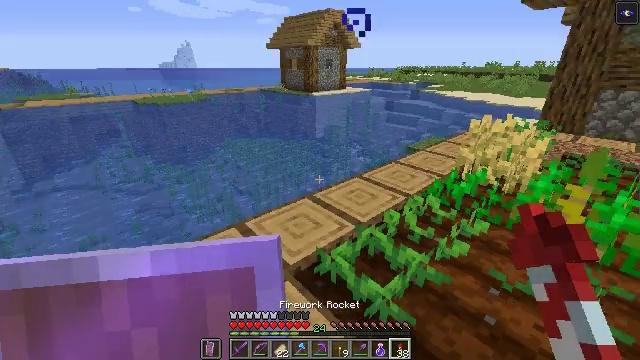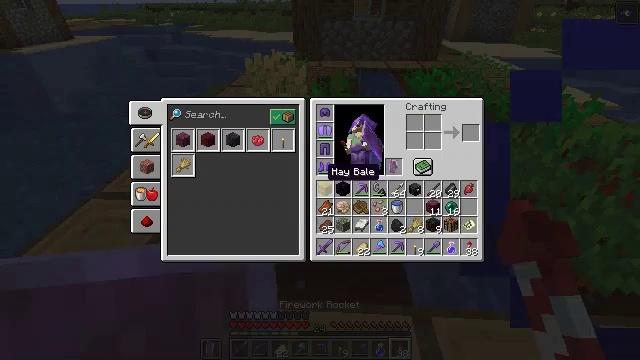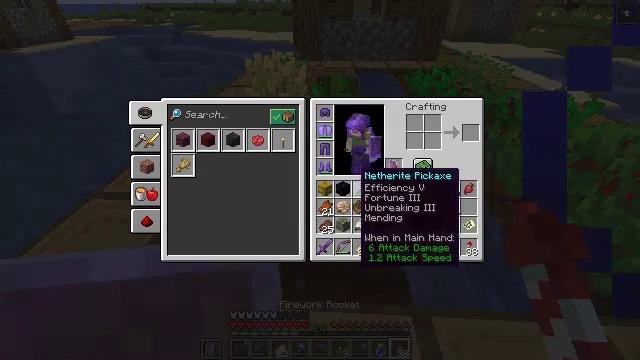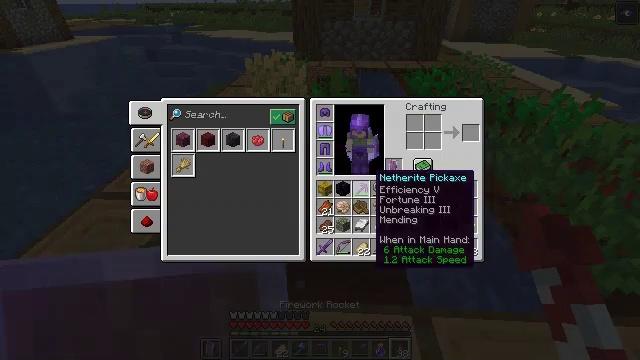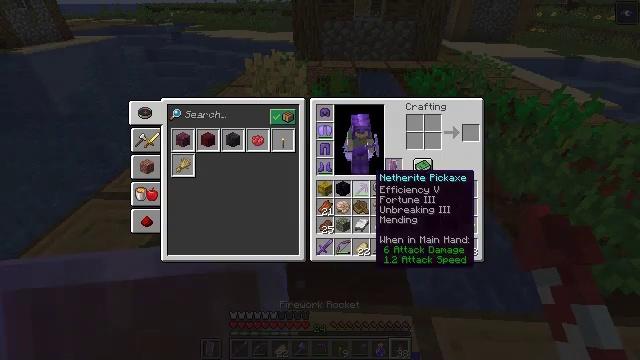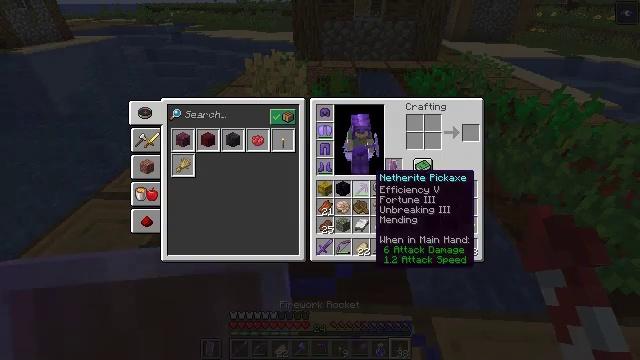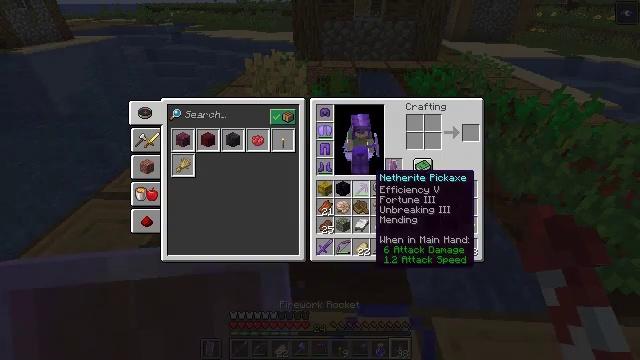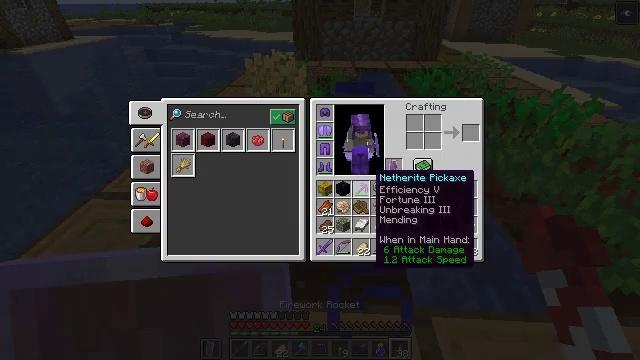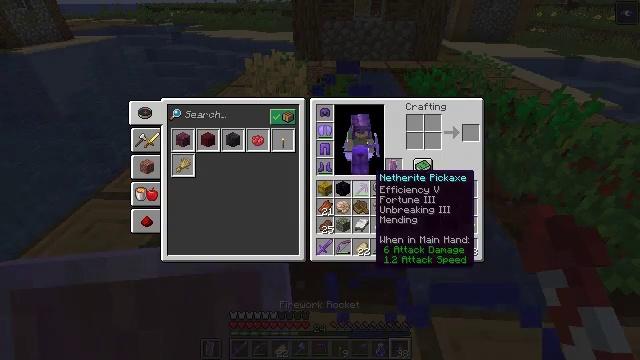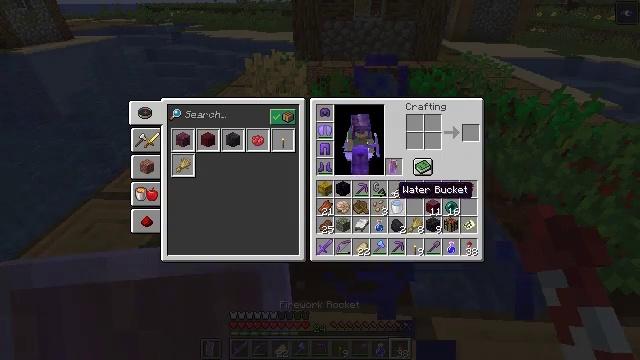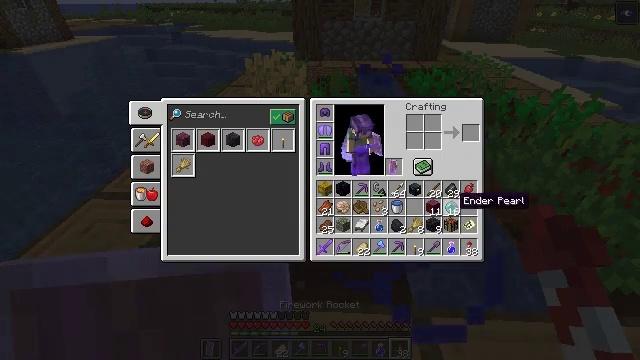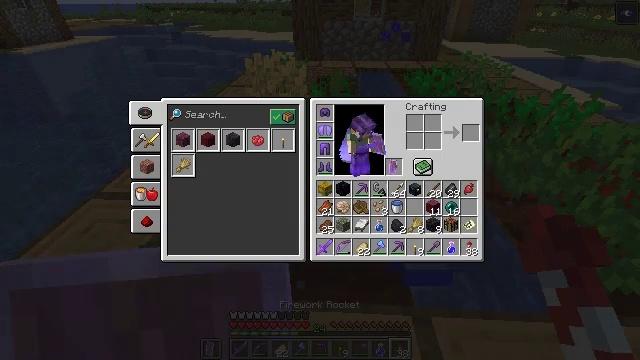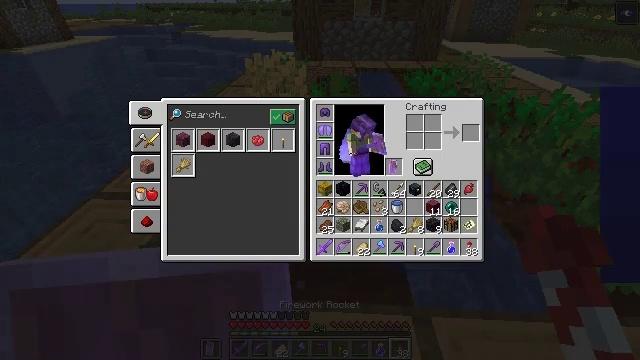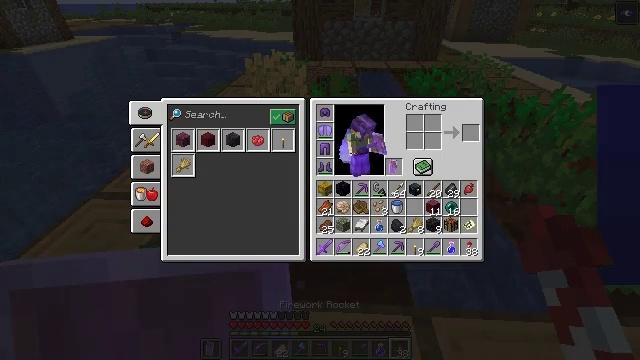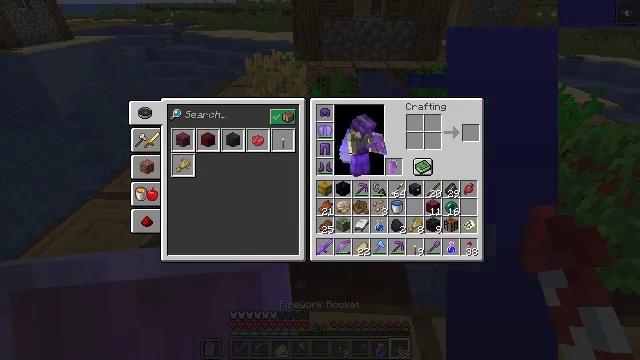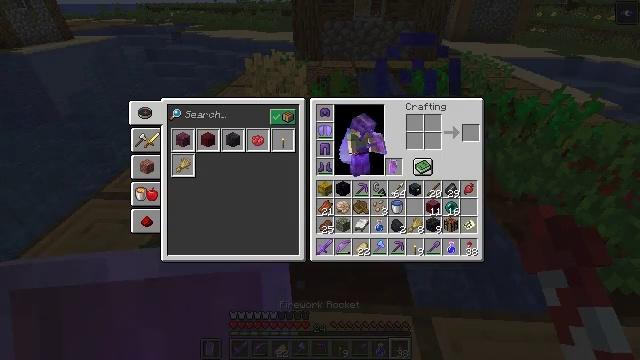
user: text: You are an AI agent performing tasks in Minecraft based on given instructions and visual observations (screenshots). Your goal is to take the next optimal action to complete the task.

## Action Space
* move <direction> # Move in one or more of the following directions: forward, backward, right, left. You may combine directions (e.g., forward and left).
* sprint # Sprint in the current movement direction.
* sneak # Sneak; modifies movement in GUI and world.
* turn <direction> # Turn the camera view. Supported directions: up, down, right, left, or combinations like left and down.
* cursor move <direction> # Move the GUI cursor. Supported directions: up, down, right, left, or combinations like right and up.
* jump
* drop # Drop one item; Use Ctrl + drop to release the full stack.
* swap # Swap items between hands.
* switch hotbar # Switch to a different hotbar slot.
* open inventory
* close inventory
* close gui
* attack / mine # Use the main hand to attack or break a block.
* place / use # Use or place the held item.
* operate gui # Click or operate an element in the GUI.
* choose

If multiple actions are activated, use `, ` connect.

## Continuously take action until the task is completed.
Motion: motion action
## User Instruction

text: Remove a beetroot from the inventory.
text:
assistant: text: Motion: turn right and down, open inventory
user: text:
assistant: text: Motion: turn right, open inventory
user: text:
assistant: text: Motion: turn right, open inventory
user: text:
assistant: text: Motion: no_op
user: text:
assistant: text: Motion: no_op
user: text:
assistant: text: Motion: no_op
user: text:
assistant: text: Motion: no_op
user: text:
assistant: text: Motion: no_op
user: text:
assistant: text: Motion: turn right and down
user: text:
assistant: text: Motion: turn right and down
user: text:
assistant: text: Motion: turn right
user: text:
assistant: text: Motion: no_op
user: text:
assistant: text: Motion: no_op
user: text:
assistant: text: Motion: turn left and up
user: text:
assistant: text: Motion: turn left and up
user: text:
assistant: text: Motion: no_op
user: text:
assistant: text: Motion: no_op
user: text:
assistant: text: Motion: no_op
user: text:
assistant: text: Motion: no_op
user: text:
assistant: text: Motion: no_op
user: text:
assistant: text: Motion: no_op
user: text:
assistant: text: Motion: no_op
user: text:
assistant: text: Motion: no_op
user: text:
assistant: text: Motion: no_op
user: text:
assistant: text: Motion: no_op
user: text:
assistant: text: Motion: no_op
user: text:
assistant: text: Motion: attack / mine
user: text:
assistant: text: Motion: attack / mine
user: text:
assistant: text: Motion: attack / mine
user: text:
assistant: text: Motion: turn down